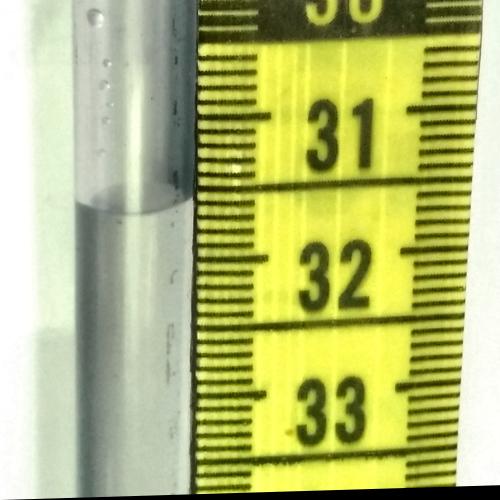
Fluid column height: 31.6 cm